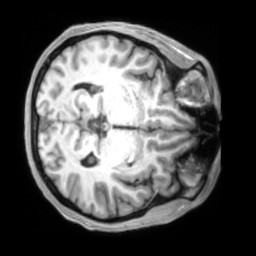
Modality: T1w
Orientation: axial
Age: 28
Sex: male
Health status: ill
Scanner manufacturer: siemens
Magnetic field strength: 3 T
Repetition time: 2.2 s
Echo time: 0.00157 s